Question: I have a simple question. I'm implementing a CRUD for a n:m relationship (users / roles namely) using the SimpleMembershipProvider (which is awkward by its own nature).
I created a view class:
'''
public class AssignedRoleData
{
public string RoleName { get; set; }
public bool Assigned { get; set; }
}
'''
I added this to my user class:
'''
public List<AssignedRoleData> AssignedRoles { get; set; }
'''
This is my AssignedRoleData.cshtml:
'''
@model NfseEasyWeb.Models.AssignedRoleData
@Html.HiddenFor(model => model.RoleName)
@Html.LabelFor(model => model.Assigned, Model.RoleName)
@Html.EditorFor(model => model.Assigned)
'''
I want them to appear on a horizontal line.
'''
<table>
<tr>
@foreach (var item in Model.AssignedRoles) {
<td>
<div class="editor-field">
@Html.Editor What goes here?
</div>
</td>
}
</tr>
</table>
'''
I know I could just use
'''
@Html.EditorFor(model => model.AssignedRoles)
'''
And the framework would detect it's a collection and render as many AssignedRoleData.cshtml as necessary, but they appear in pure form in html, vertical, I want them to appear on a horizontal line.
This is what I wanted. Did it applying CSS to the editor template, now need to work on margin.

Thanks
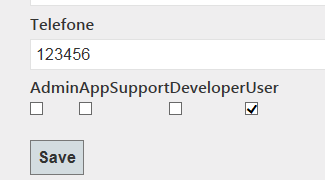
Answer: The way to go in this case would be create the template for the single entity and use an EditorFor for the collection in the view, like this:
'''
@Html.EditorFor(model => model.AssignedRoles)
'''
The MVC framework figures it's a collection and renders as many templates as necessary (<URL>.
As the rendering part, to make the checkboxes appear side by side, it's possible to use CSS:
'''
<div class="checkbox-editor-field">
@Html.HiddenFor(model => model.RoleName)
@Html.LabelFor(model => model.Assigned, Model.RoleName)
@Html.EditorFor(model => model.Assigned)
</div>
'''
And create a CSS class for this:
'''
.checkbox-editor-field {
display:inline-block;
}
'''
So that the div elements will be accomodated in a single block in the same line.